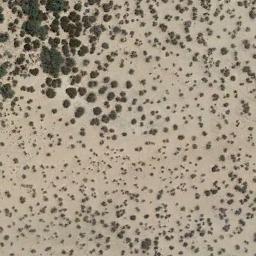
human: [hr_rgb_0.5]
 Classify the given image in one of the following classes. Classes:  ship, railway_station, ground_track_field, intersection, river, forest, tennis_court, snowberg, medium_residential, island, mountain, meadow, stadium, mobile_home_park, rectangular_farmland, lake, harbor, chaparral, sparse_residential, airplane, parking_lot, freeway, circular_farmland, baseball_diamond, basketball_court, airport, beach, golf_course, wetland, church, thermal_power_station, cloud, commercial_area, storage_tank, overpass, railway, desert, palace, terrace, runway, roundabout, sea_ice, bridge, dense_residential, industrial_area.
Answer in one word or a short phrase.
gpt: chaparral